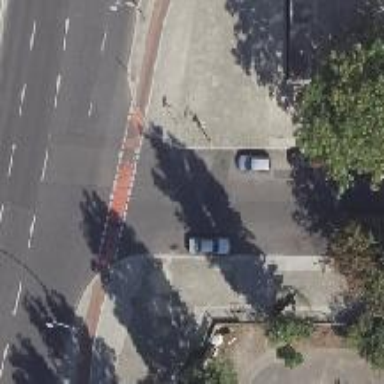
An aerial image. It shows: Asphalt footway with unmarked crossing.